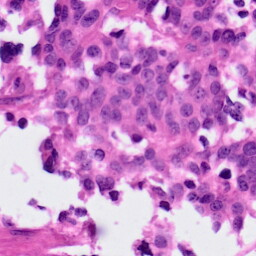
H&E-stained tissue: Ovarian